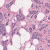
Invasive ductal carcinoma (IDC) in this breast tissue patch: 1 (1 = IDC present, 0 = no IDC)